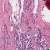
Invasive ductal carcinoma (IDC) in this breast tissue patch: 1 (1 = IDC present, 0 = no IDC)